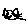
Label: cat